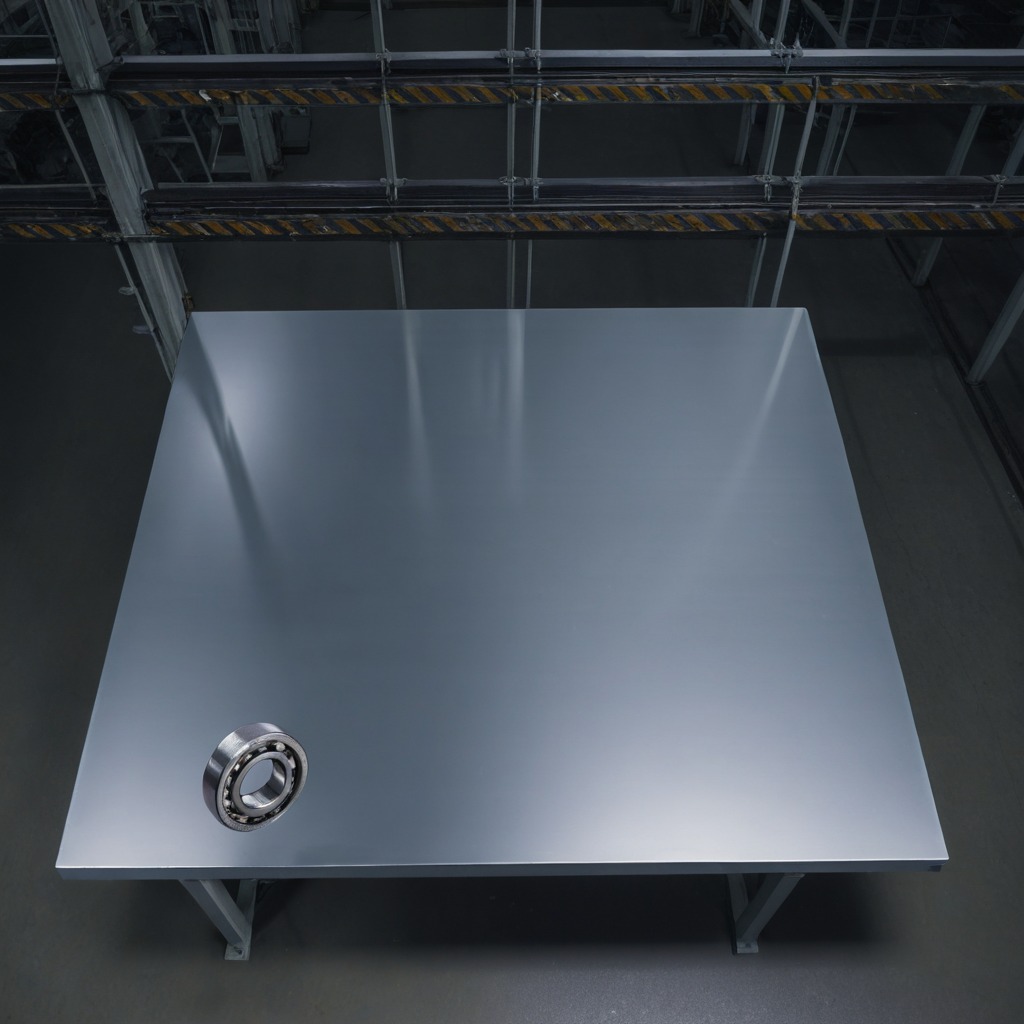
A metal ball bearing lies on the tabletop.